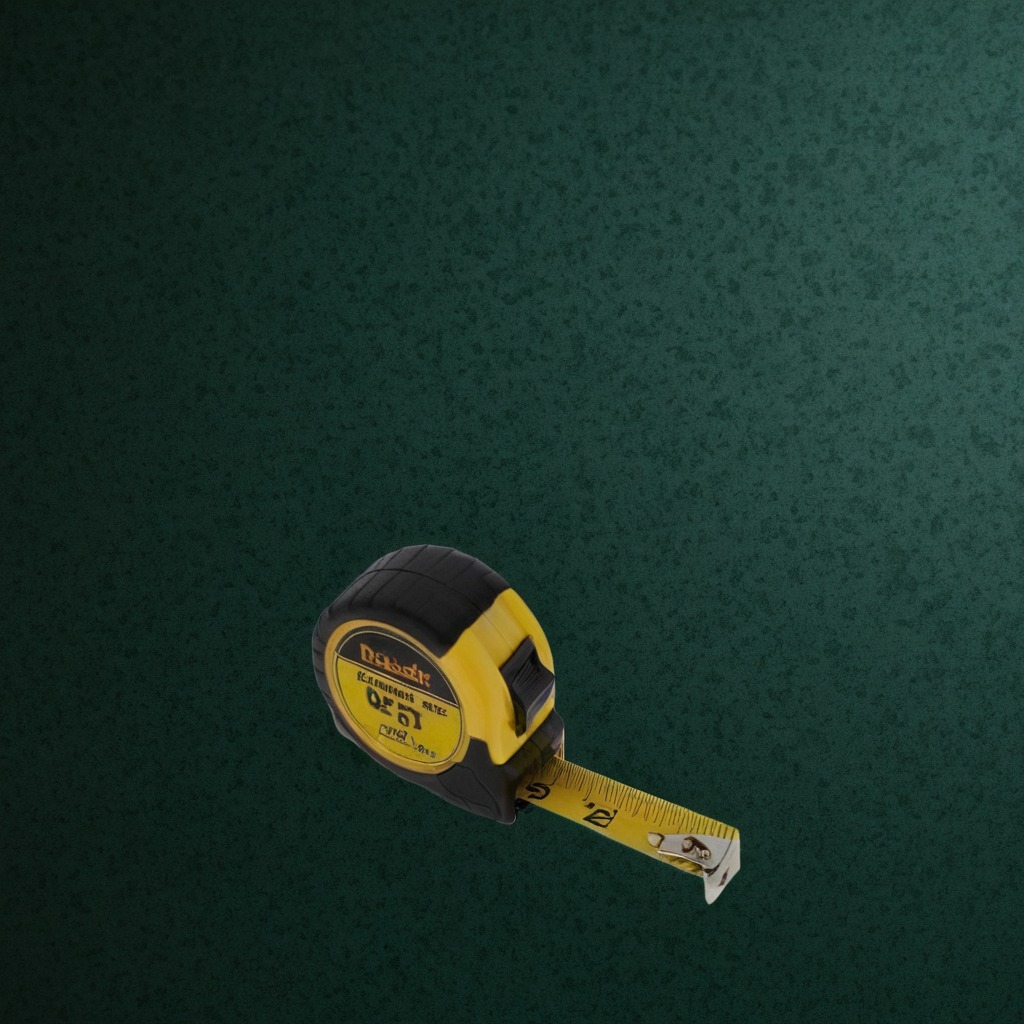
A measuring tape is lying on a green rubber mat inside a workshop at night.